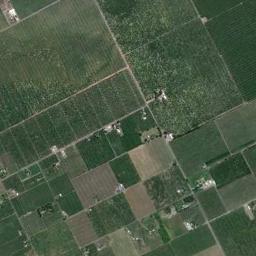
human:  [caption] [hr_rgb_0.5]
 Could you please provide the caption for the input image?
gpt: There are some green and bare rectangular farmland .

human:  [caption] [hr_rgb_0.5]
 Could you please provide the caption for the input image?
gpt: There are many rectangular farmlands of different sizes and shades .

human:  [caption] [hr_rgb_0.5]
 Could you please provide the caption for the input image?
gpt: Some rectangular farmlands of different colors and sizes are neatly arranged on the ground .

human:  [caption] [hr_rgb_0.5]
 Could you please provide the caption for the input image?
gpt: Many neatly arranged green and tan mixed rectangular farm fields .

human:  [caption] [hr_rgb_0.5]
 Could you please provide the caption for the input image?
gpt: There are many green rectangular farmlands .